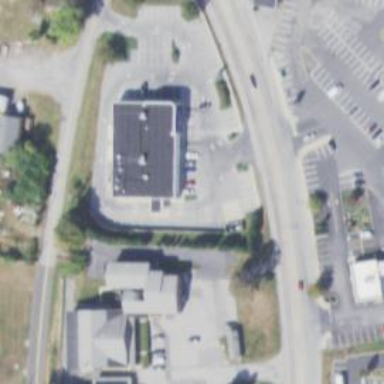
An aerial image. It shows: Pharmacy.